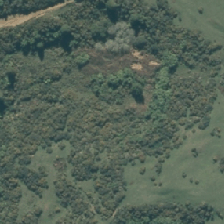
Land cover: grose_broom